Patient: sex M, age 66
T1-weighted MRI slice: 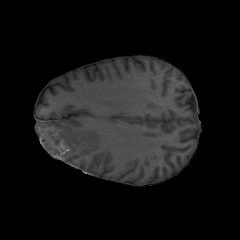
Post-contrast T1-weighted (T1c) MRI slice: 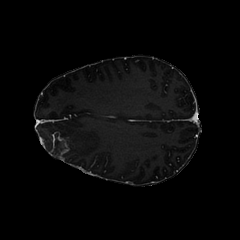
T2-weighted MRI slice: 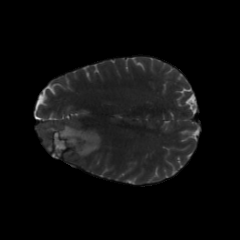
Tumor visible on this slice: yes
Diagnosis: Glioblastoma, IDH-wildtype
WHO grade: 4